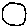
Label: circle